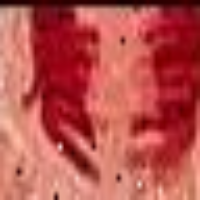
Label: anaphase